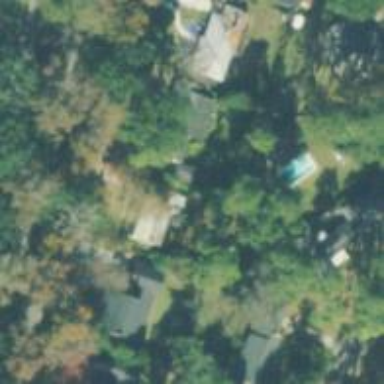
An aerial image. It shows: Neighborhood.